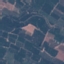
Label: PermanentCrop